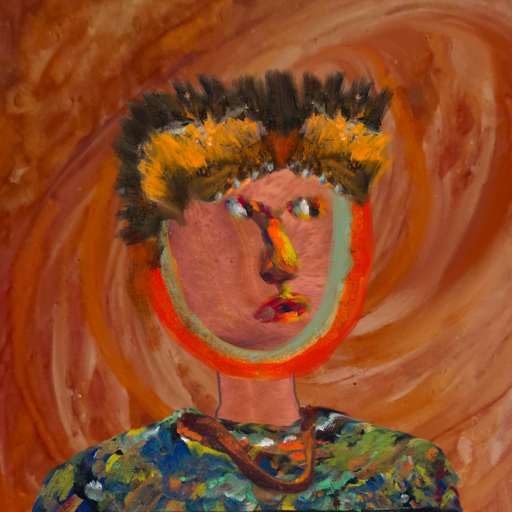
Background: Pious_Lady, Head And Neck Side: Mother_And_Son_Mother, Face Side: An_Impression, Bust: An_Impression, Hair Side: Sisters, Head Accessory: Gypsy_Queen, Second Necklace: Comrade, Necklace: Blank, Baby: Blank